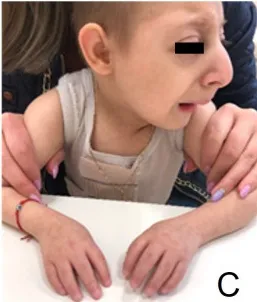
Features of the child with microcephalic osteodysplastic primordial dwarfism type II (MOPDII) at age 7 years. High forehead with ocular proptosis, prominent beaked nose, and micrognathia.
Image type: medical_photograph (skin_photograph)